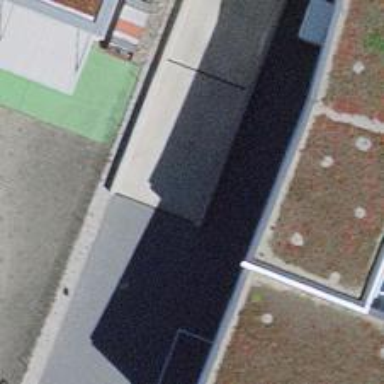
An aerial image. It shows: Parking entrance.